Question: I'm trying to add (or have) a navigation bar (or items) on the top of a View controller and and a tableview right below the navigation bar. The problem I'm having is when I set the tableview's datasource to View Controller, my app will crash (setting the tableview's delegate to View controller doesn't). For now, the code for the tableview are in the default ViewController.m. Do I have the tableview's code in the right place or did I connect something improperly?
Here's the error that it gives me:
> 2013-10-10 15:14:48.442 SomeApp[15058:a0b] -[UIViewController >tableView:numberOfRowsInSection:]: unrecognized selector sent to instance 0x8d42450
2013-10-10 15:14:48.450 SomeApp[15058:a0b] *** Terminating app due to uncaught exception >'NSInvalidArgumentException', reason: '-[UIViewController >tableView:numberOfRowsInSection:]: unrecognized selector sent to instance 0x8d42450'

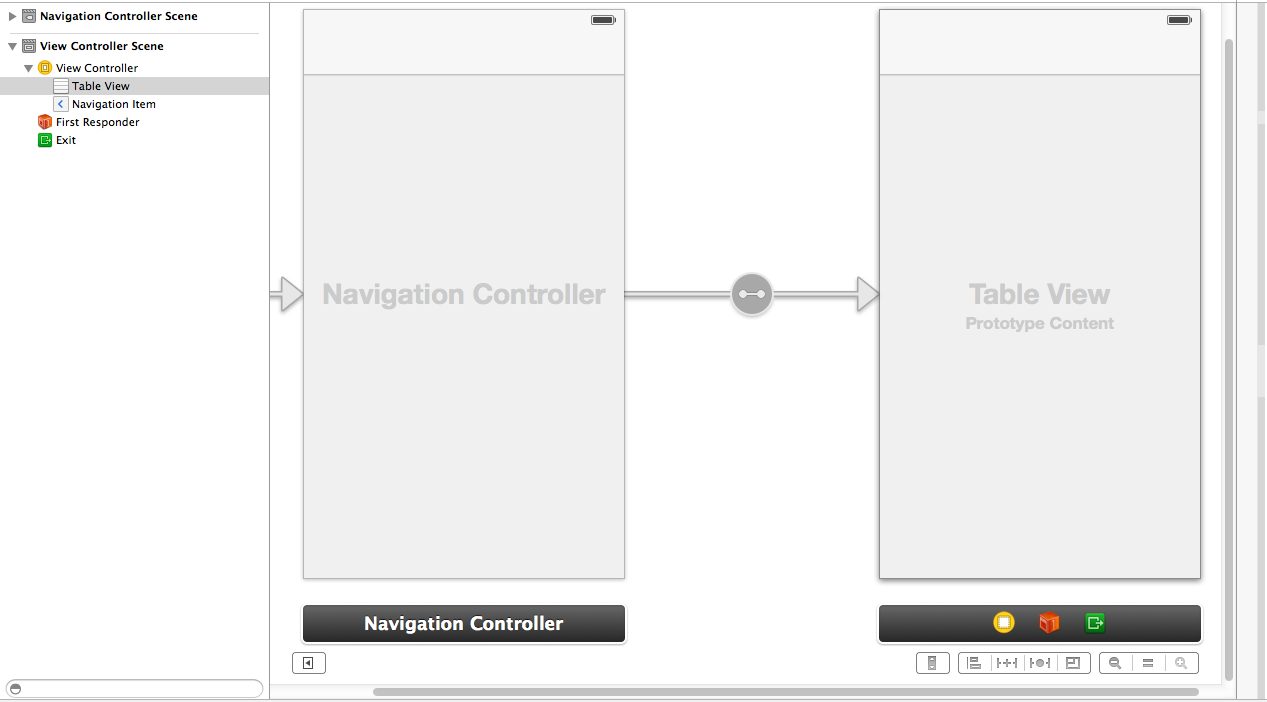
Answer: Make sure your view controller adheres to the proper protocols:
'''
CustomViewController : UIViewController <UITableViewDelegate, UITableViewDataSource>
'''
And add the necessary methods from these protocols to your implementation. These are the documentation links for your ease:
<URL>
<URL>